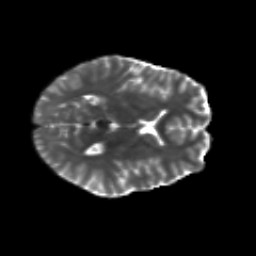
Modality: T2w
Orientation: axial
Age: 19
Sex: female
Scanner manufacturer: siemens
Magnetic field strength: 3 T
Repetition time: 8.8 s
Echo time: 0.085 s